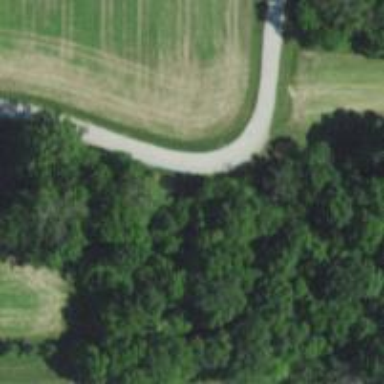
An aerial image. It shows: Driveway leading to service road.